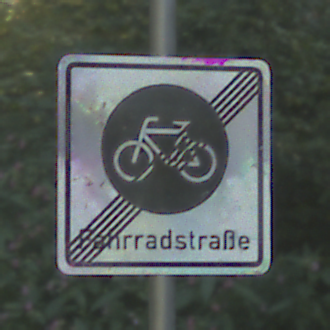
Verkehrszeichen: EndeFahrradstrasse
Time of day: MorningAfternoon
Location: Outdoor (Nature)
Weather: Clear
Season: NotSpecified
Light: Natural